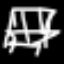
Label: chair